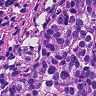
Metastatic tissue present: yes